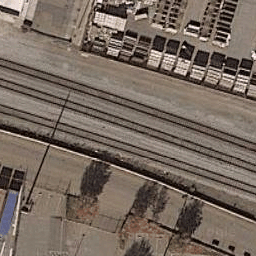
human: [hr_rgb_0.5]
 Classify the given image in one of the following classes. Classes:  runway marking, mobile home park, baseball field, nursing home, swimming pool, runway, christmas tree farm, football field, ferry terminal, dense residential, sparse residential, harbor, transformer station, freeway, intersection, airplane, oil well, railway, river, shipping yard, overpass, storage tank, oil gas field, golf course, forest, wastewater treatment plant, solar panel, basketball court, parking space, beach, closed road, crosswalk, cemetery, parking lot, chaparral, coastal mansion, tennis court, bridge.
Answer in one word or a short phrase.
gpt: railway